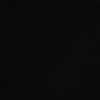
Label: space